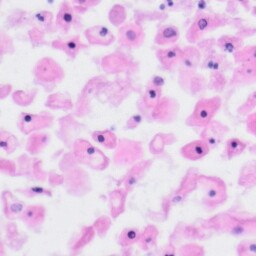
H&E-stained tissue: Tonsil